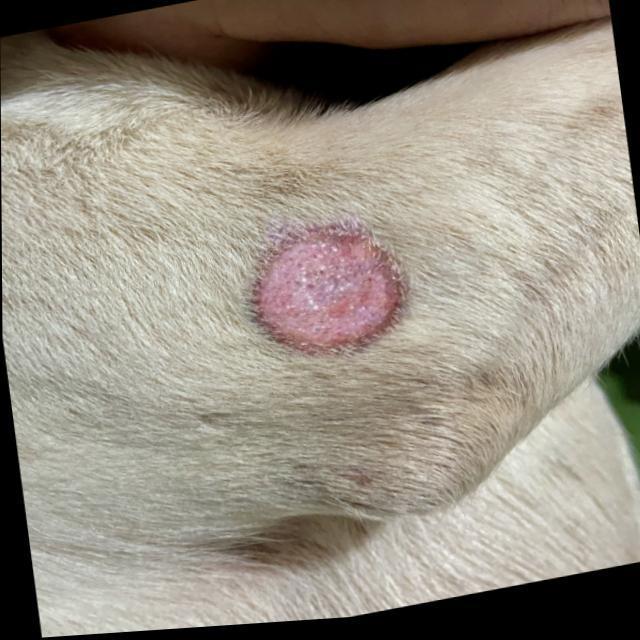
Canine ringworm (Dermatophytosis) — fungal infection caused by Microsporum or Trichophyton. Presents with circular alopecia, scaling, crusting, and broken hairs.